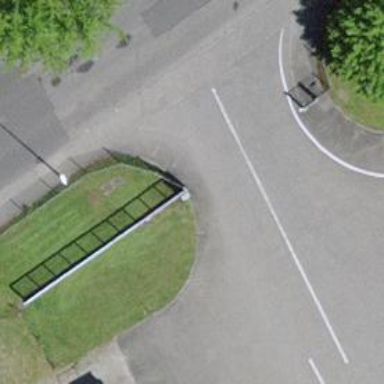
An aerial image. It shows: Gate.